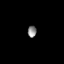
Tissue: prostate
Cell type: T cells
Senescence score: 0.7806
Nuclear area (px): 100
Mean DAPI intensity: 136.13